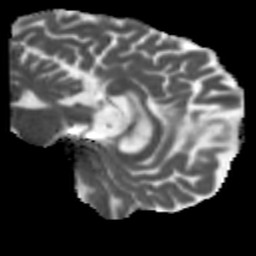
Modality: MD
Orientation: sagittal
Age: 66
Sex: male
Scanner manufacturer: siemens
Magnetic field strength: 3 T
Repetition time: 5.47 s
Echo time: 0.0854 s